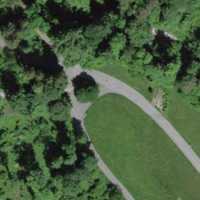
EUNIS habitat code: 44
Species observed at this site:
Corvus corone
Plantago major
Chelidonium majus